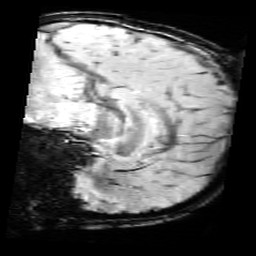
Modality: SWI
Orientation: sagittal
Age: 11
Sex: male
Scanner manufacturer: siemens
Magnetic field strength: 3 T
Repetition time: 0.027 s
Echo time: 0.02 s